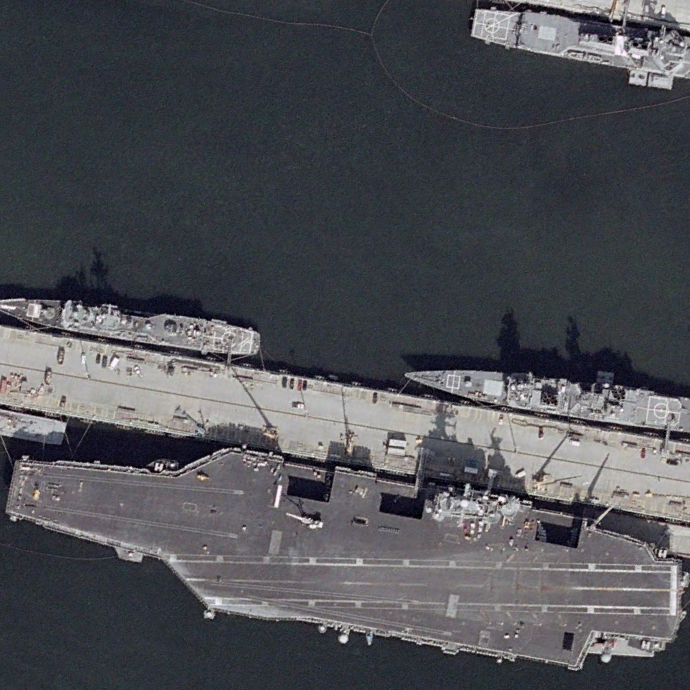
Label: Nimitz-class_aircraft_carrier